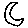
Label: moon